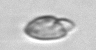
Label: Katodinium_or_Torodinium